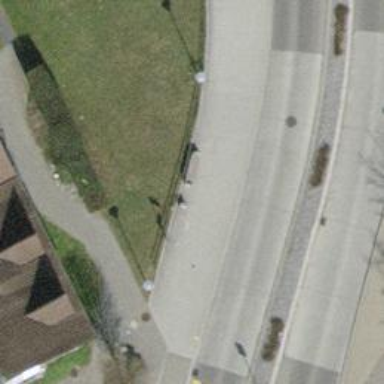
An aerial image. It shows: Platform road.